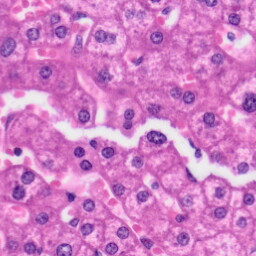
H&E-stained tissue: Liver